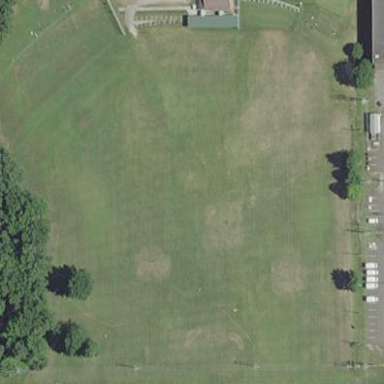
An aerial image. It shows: Golf driving range on grassy leisure land designated for golf activities.